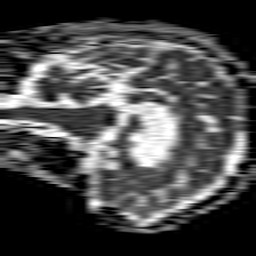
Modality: ADC
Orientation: sagittal
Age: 69
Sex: male
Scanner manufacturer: philips
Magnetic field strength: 1.5 T
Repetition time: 4.6 s
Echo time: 0.08517 s